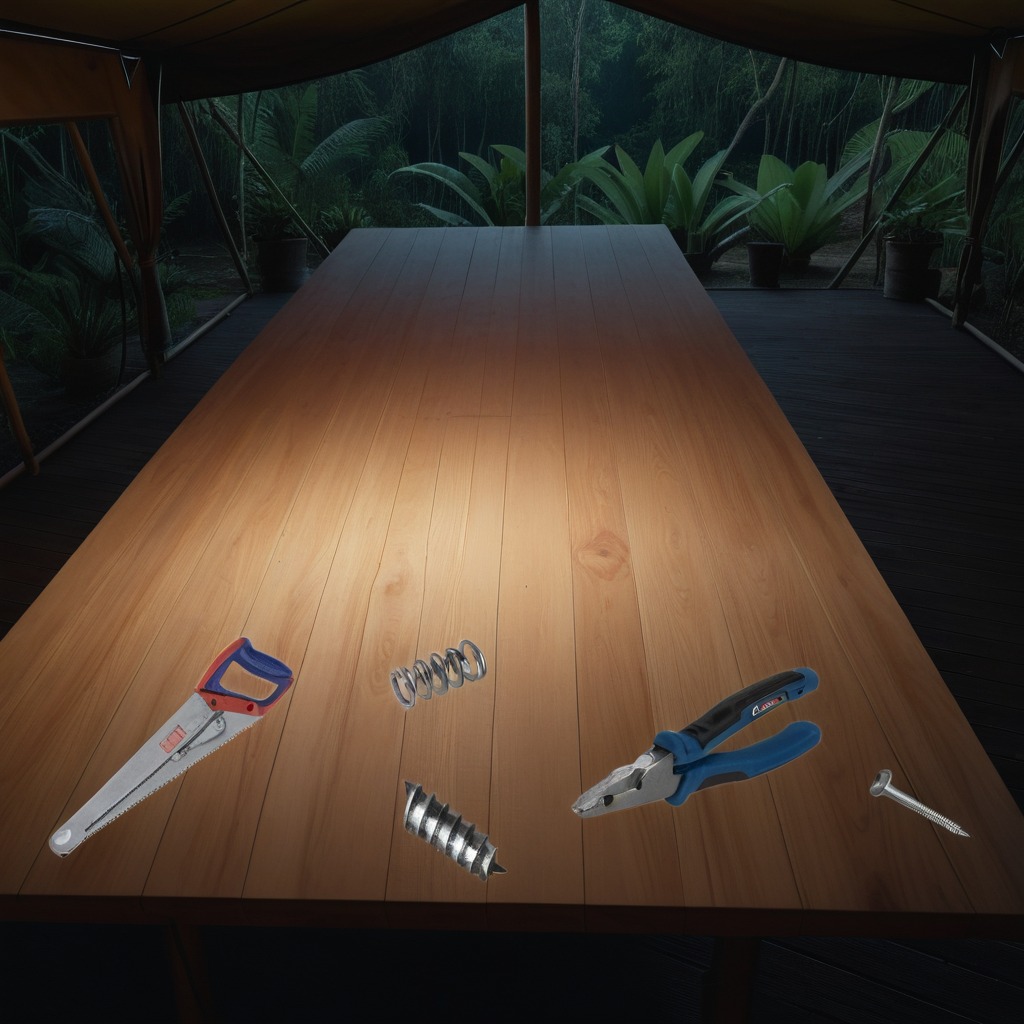
A metal machine screw, an iron nail, pliers, a coiled metal spring, and a handheld metal saw are lying on the wooden table.